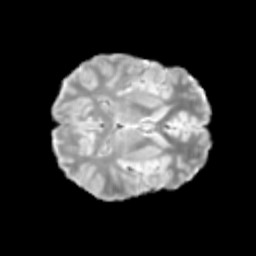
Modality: T2w
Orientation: axial
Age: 11
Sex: male
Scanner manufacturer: siemens
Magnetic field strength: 3 T
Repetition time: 3.8 s
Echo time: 0.07 s